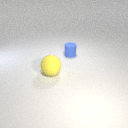
large yellow rubber sphere in front of small blue rubber cylinder